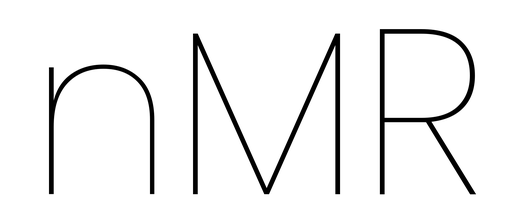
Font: Poppins-Thin